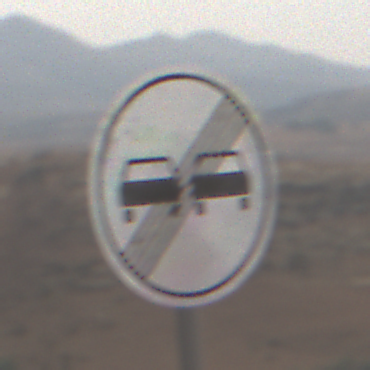
Verkehrszeichen: EndeUeberholverbot
Umgebung: Outdoor, Nature
Tageszeit: MorningAfternoon
Wetter: Overcast
Licht: Natural
Jahreszeit: NotSpecified
Kontrast: LowContrast